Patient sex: F
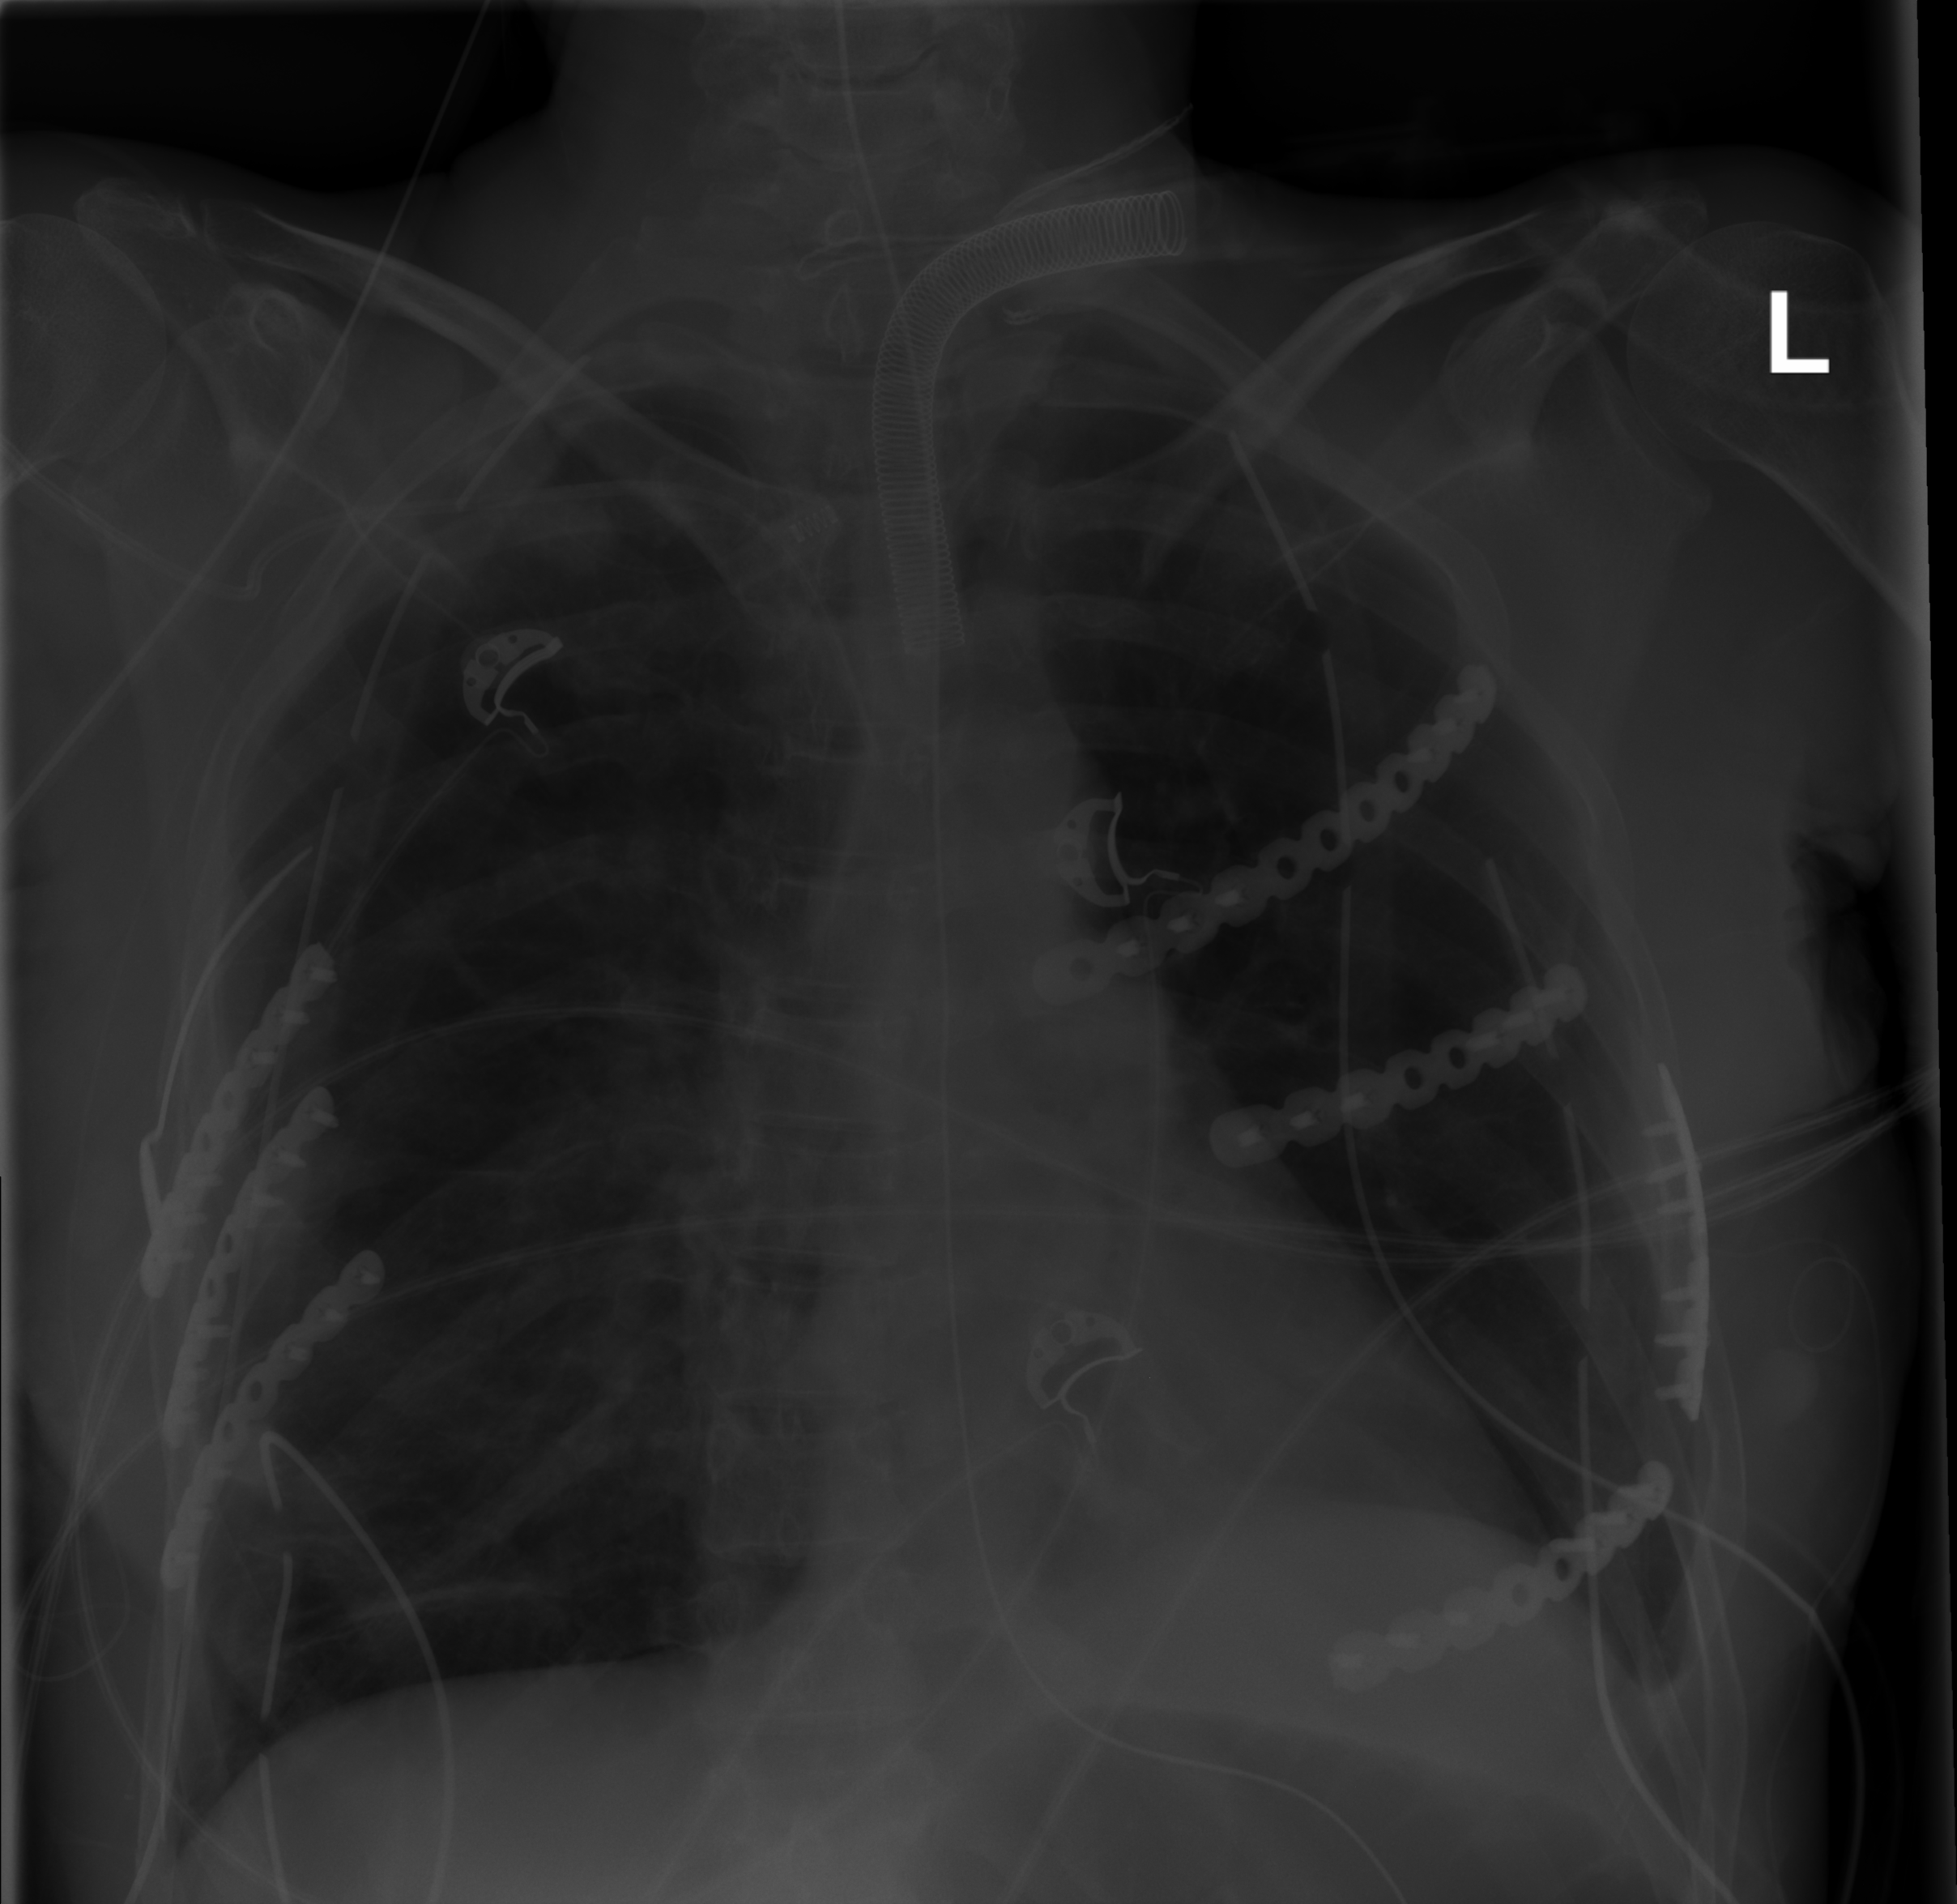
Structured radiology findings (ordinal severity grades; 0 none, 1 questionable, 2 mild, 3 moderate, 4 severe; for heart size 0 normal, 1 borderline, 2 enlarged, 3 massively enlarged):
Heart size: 0
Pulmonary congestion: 0
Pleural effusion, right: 0
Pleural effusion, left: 0
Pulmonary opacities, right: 0
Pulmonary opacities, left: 0
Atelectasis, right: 2
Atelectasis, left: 0